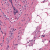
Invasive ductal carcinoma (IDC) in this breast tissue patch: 0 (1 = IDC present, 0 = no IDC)